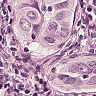
Metastatic tissue present: yes